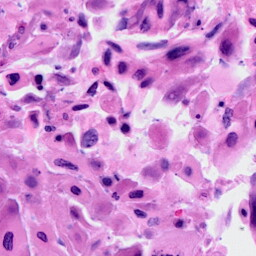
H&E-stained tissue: Cervix